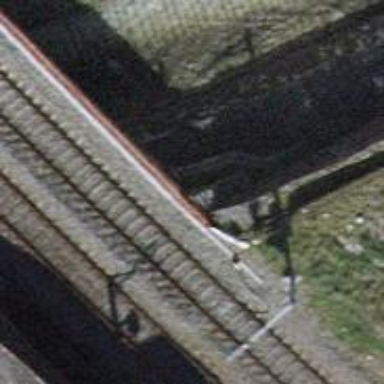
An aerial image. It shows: Bridge with single railway track electrified by contact line.